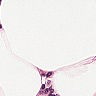
Metastatic tissue present: no